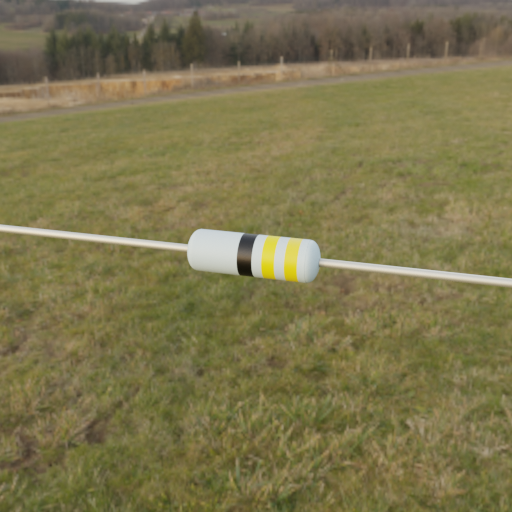
Resistor colour bands (in order): black, yellow, yellow